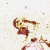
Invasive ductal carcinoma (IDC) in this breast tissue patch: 0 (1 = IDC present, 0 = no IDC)